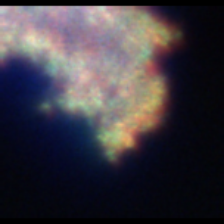
Taxon: Unknown_detritus
Group: Unknown